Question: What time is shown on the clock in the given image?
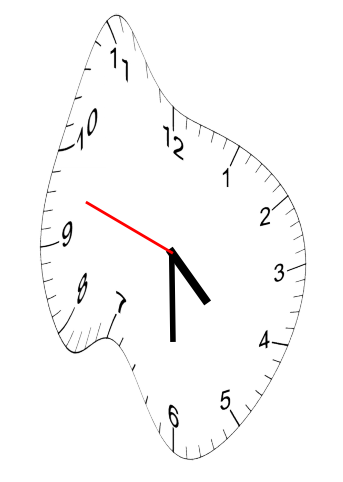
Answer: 04:29:48